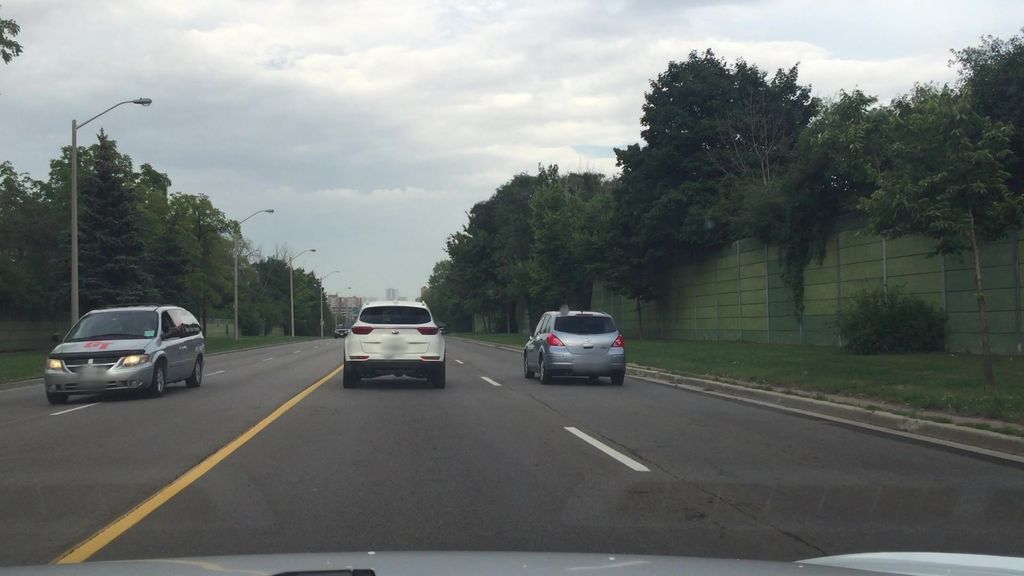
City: toronto